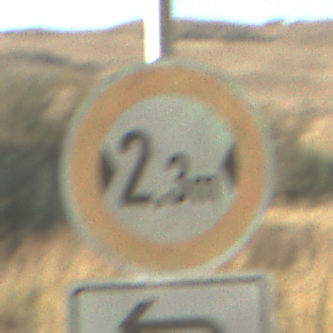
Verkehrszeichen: TatsaechlicheBreite2Komma3
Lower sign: RichtungsangabeDurchPfeile2
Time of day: MorningAfternoon
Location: Outdoor (Nature)
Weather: PartlyCloudy
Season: NotSpecified
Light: Natural